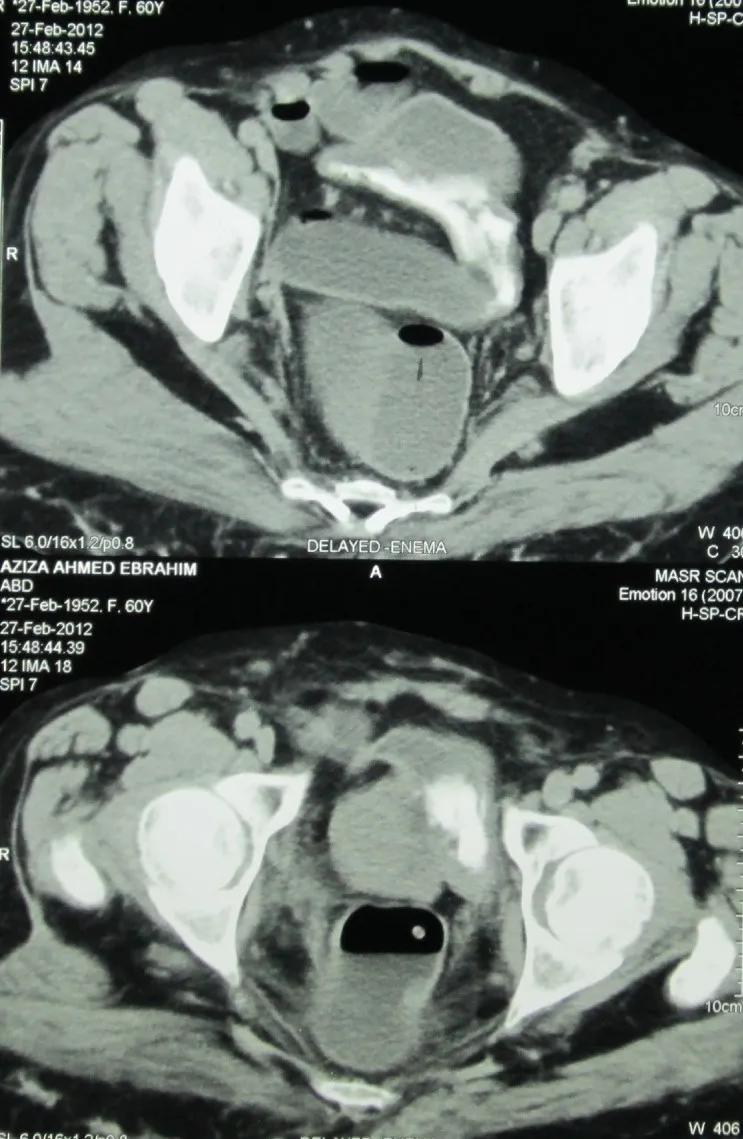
CT findings.
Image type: radiology (ct)